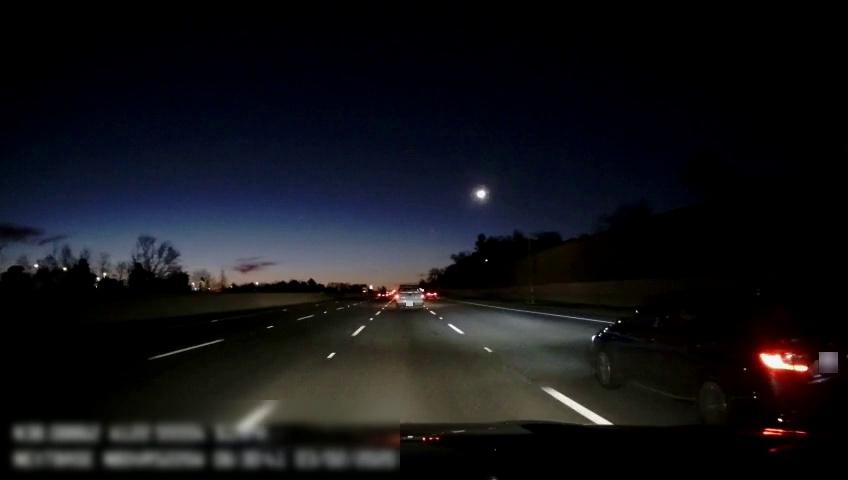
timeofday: Night
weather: Other
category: Drivable Space
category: Vehicles | Truck
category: Vehicles | Car
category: Vehicles | Car
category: Vehicles | Car
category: Lanes | Alternate Lane
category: Lanes | Alternate Lane
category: Lanes | Alternate Lane
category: Lanes | Alternate Lane
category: Lanes | Alternate Lane